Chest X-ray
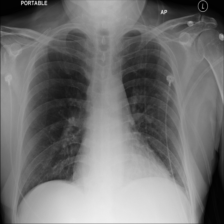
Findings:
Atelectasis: positive
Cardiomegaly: negative
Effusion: negative
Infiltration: negative
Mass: negative
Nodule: negative
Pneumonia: negative
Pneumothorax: negative
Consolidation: negative
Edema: negative
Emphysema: negative
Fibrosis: negative
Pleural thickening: negative
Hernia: negative